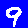
Digit: 9